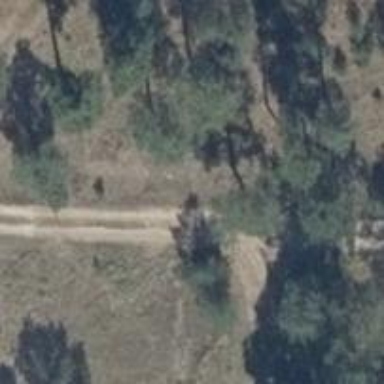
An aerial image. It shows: Dirt track road with grade 4 track type.